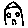
Label: house